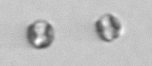
Label: Thalassiosira_sp_aff_mala